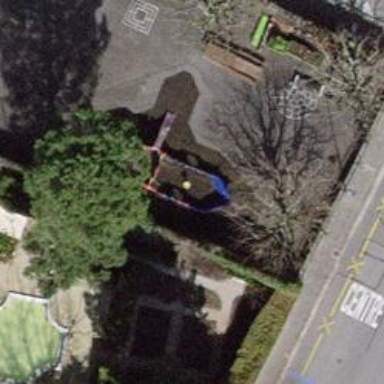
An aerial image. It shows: Playground area for leisure activities on the land.